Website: ulta-beauty
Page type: newsletter-management
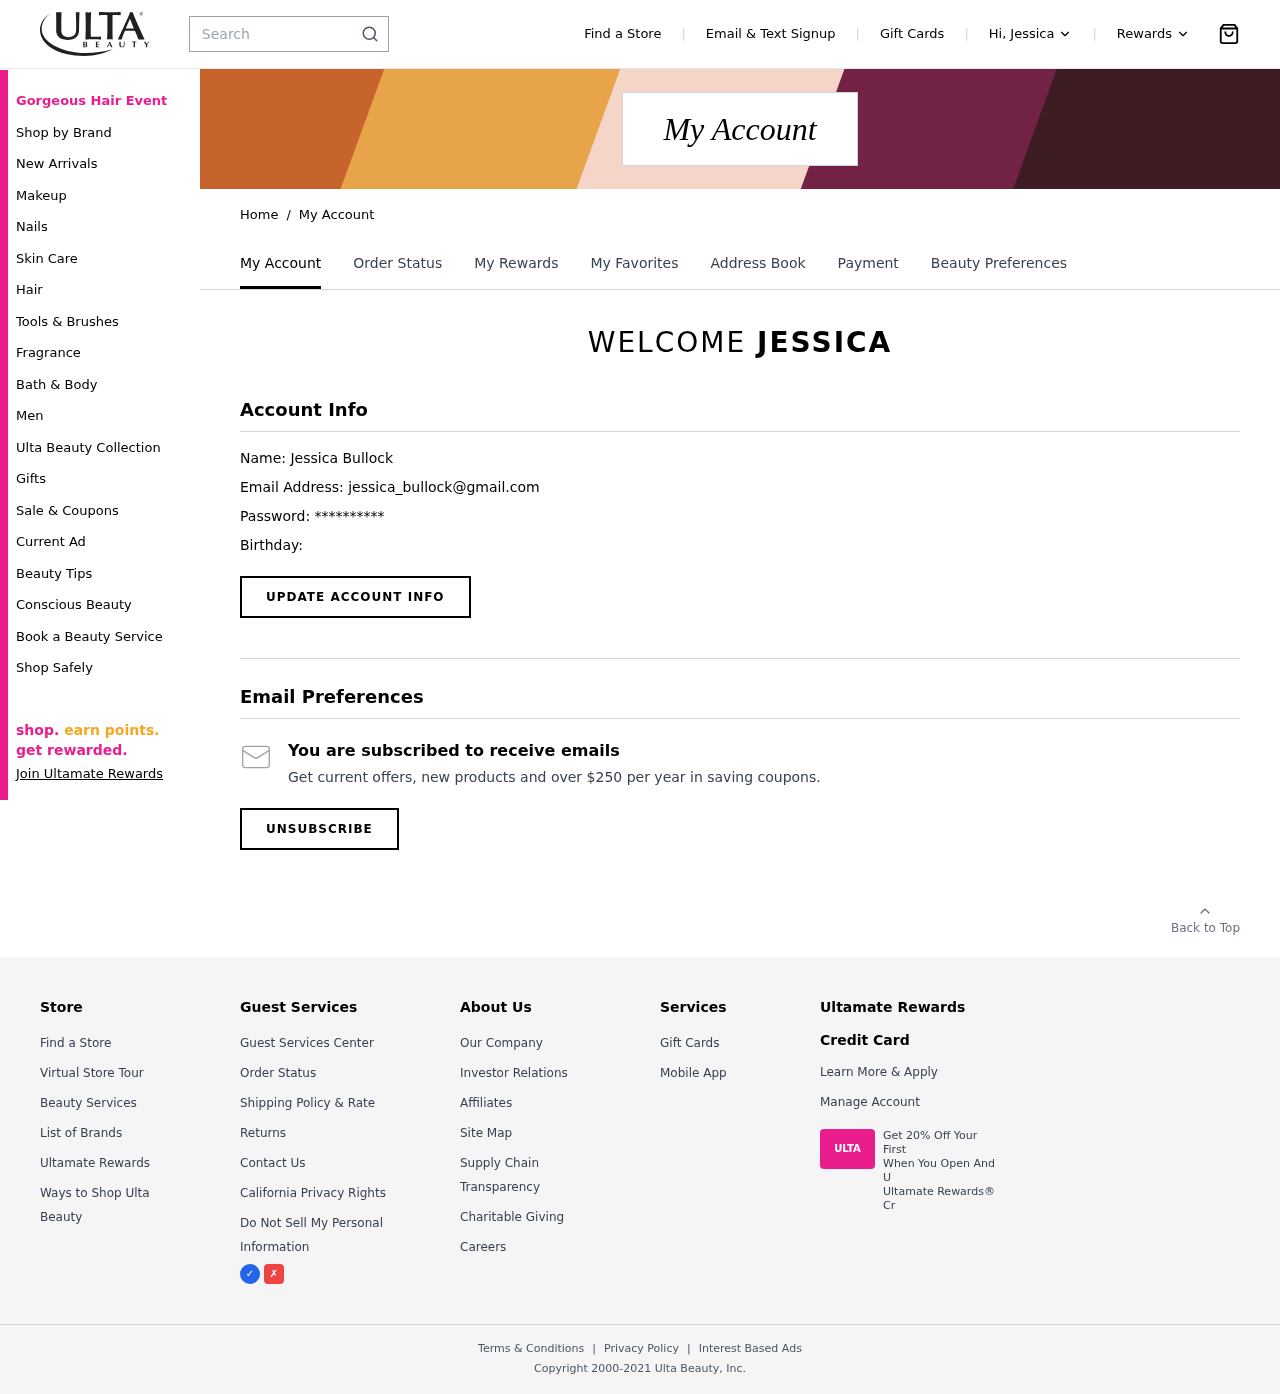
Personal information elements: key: PII_EMAIL
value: jessica_bullock@gmail.com
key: PII_FIRSTNAME
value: Jessica
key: PII_FIRSTNAME
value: JESSICA
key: PII_FULLNAME
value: Jessica Bullock
Search elements: key: HEADER_SEARCH
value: Search